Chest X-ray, AP view. Patient: 54 years old, sex F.
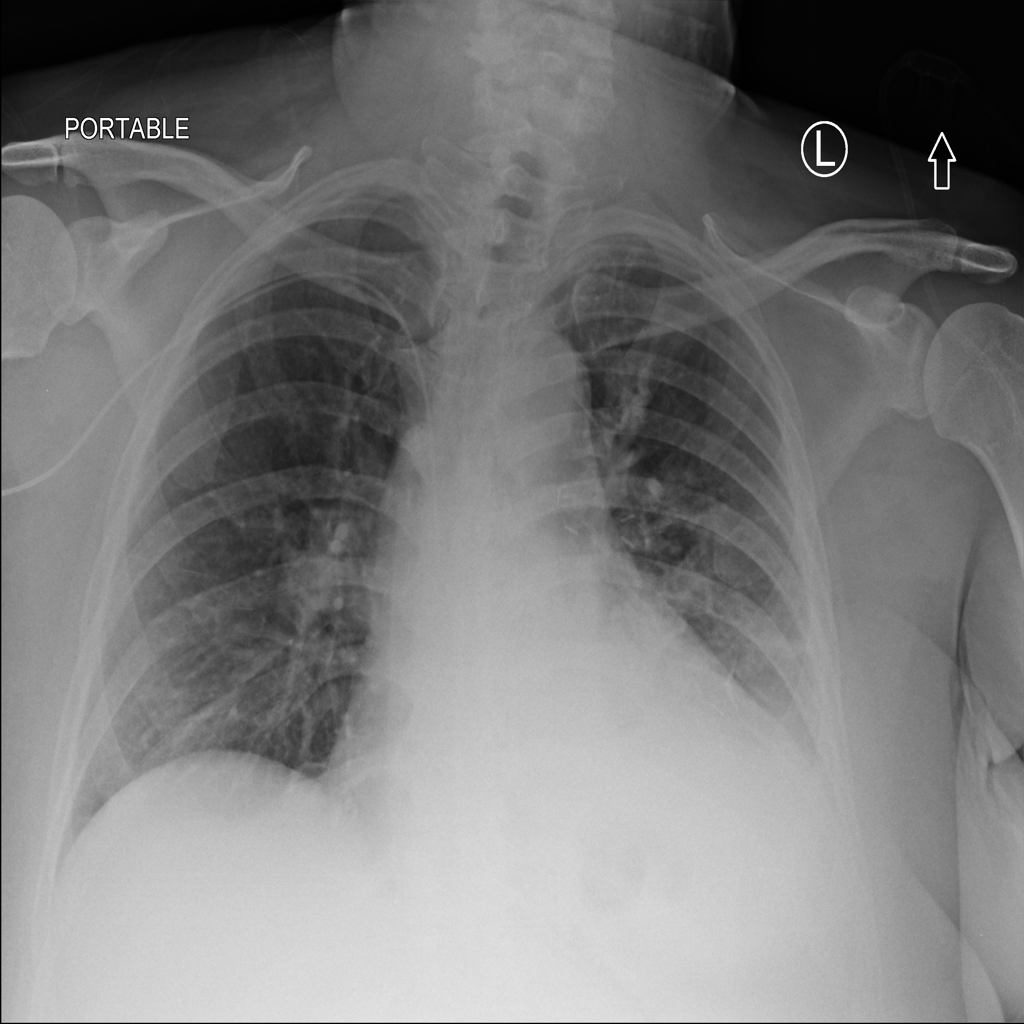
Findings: No Finding